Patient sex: F
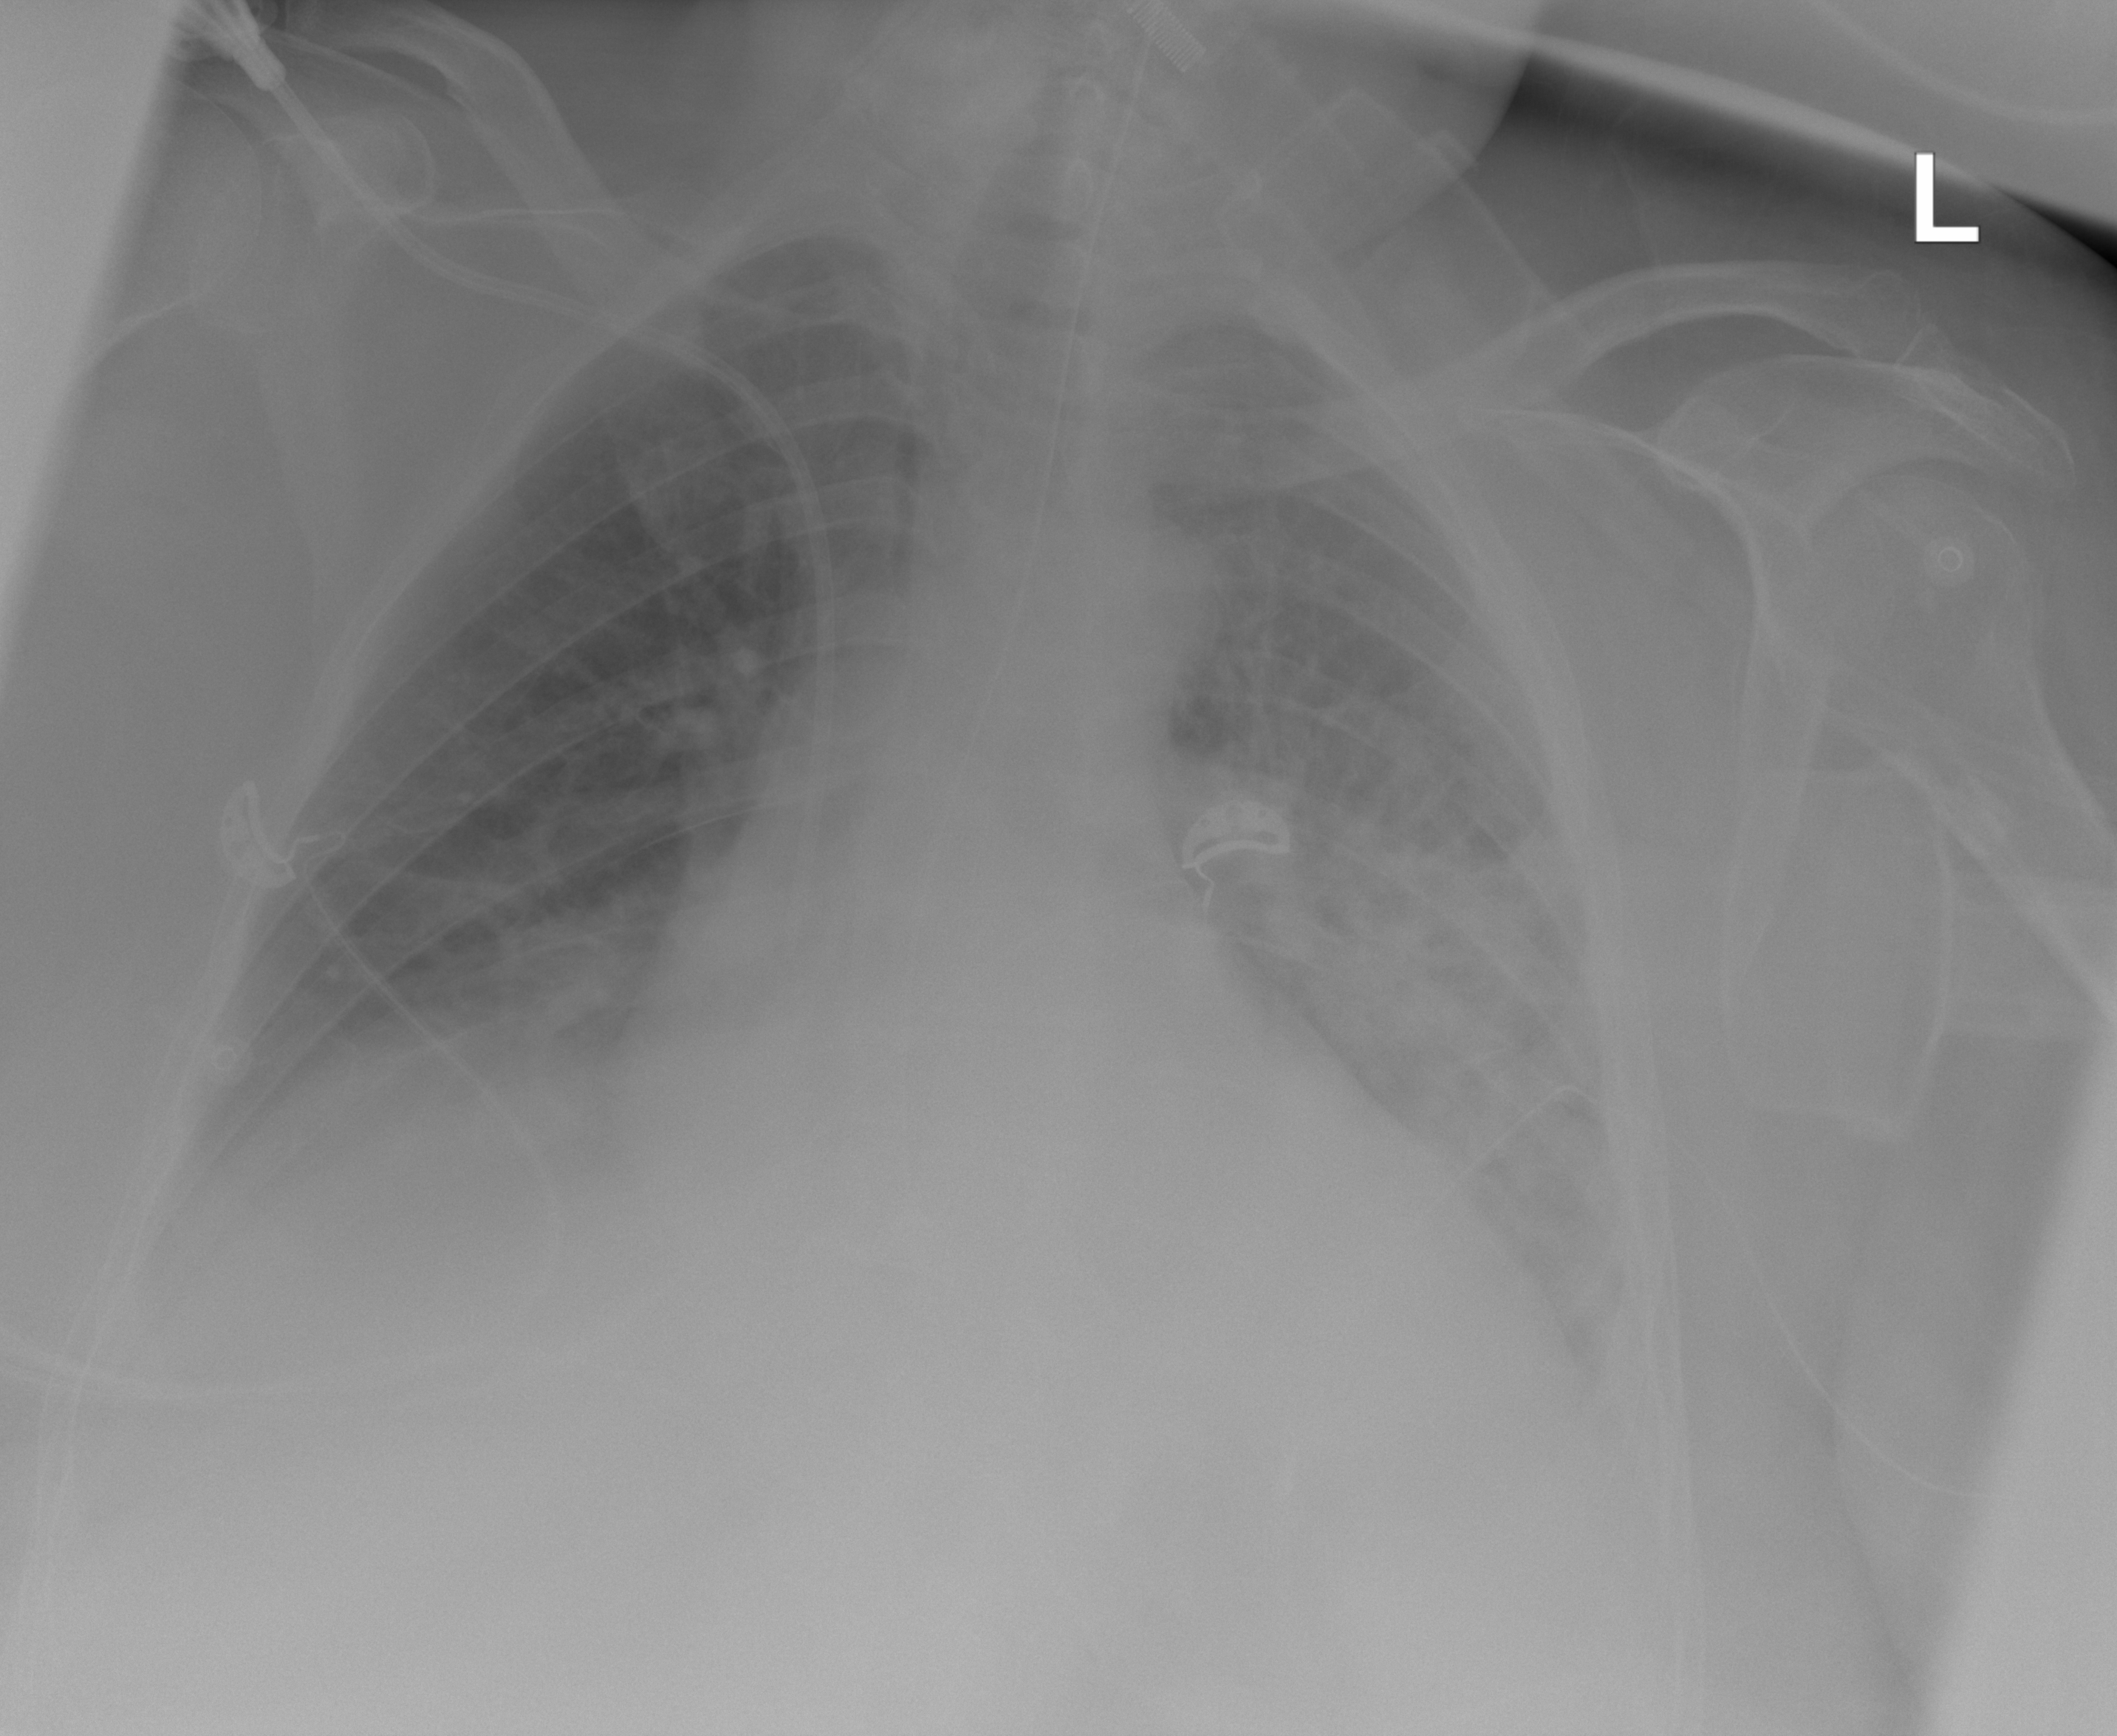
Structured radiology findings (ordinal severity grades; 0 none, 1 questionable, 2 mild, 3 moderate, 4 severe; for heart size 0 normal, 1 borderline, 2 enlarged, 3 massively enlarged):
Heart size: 2
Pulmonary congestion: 2
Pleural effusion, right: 0
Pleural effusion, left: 2
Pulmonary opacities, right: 2
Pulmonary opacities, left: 0
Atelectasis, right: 2
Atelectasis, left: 2